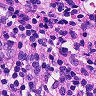
Metastatic tissue present: no